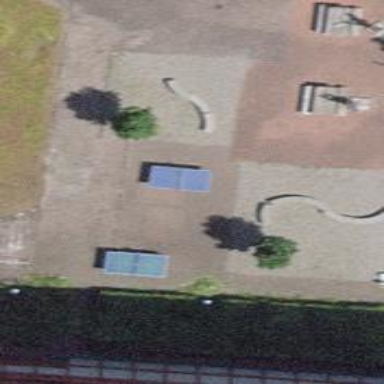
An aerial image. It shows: Pitch for leisure activities.